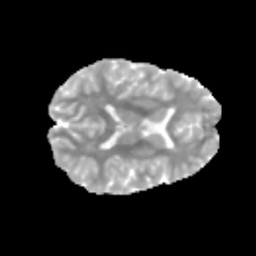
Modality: MD
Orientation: axial
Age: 14
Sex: female
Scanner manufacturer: siemens
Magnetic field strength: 3 T
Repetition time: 3.8 s
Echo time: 0.07 s